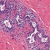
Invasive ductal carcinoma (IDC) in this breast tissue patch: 0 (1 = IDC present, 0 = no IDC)